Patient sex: F
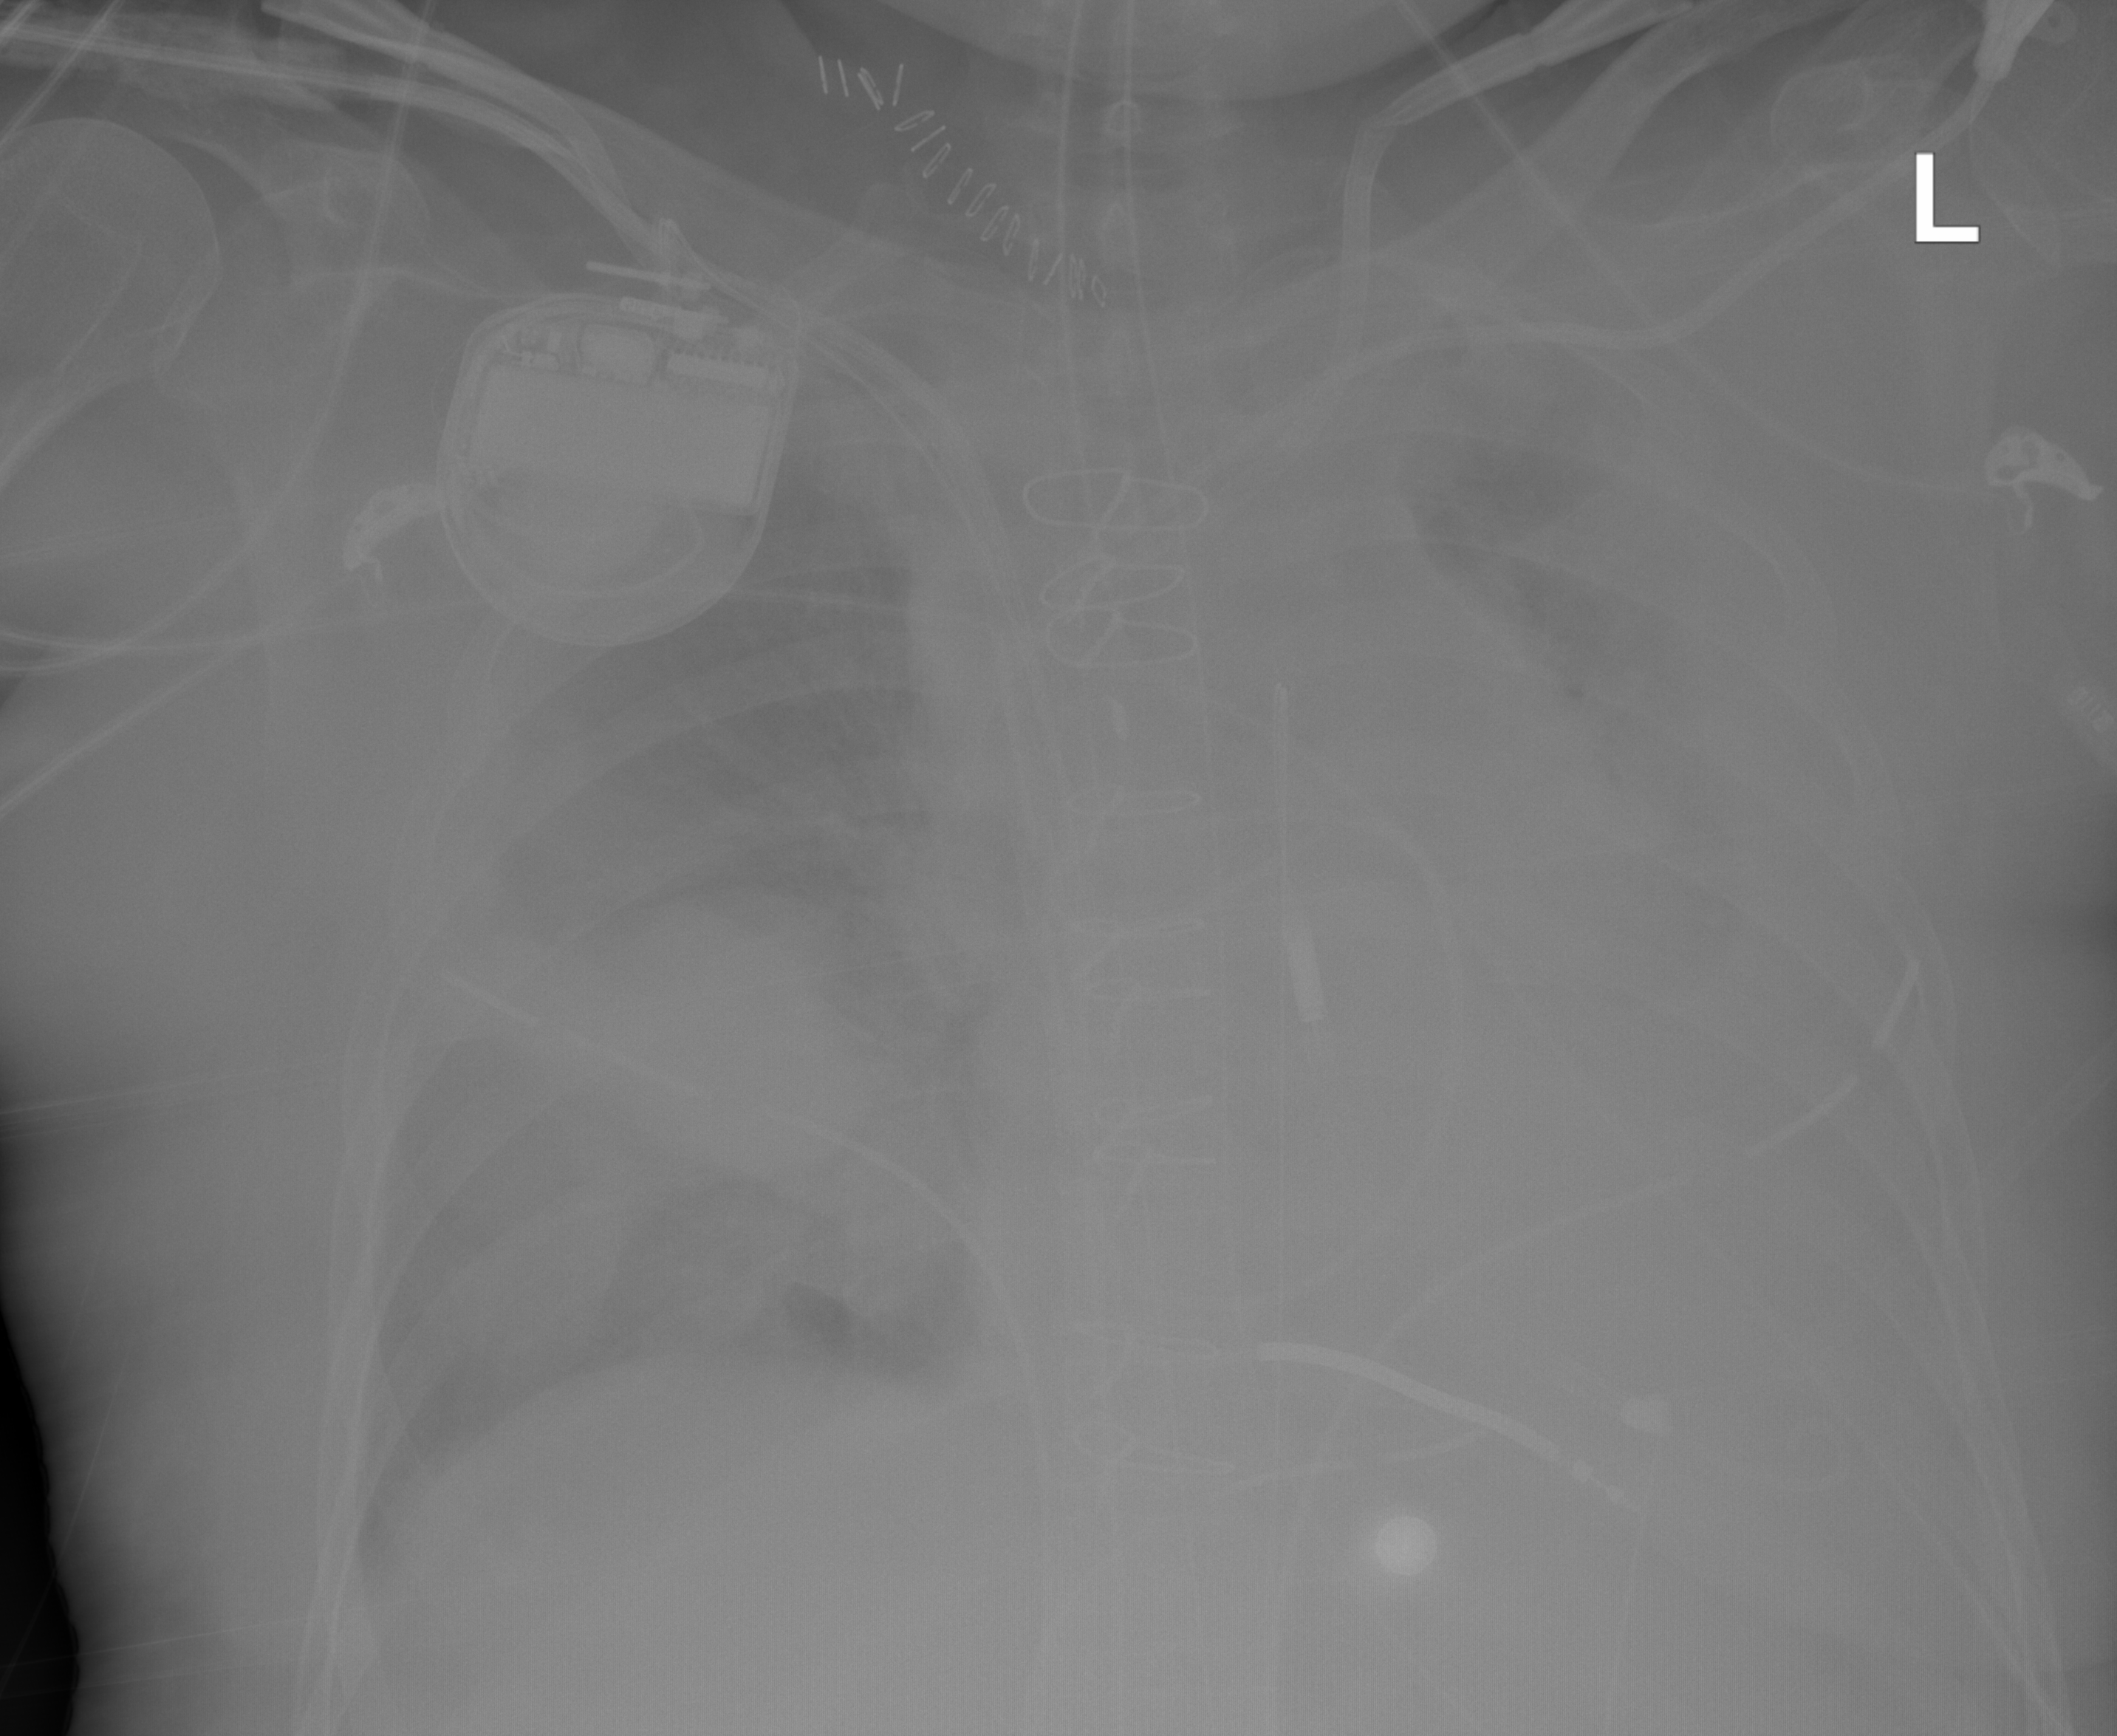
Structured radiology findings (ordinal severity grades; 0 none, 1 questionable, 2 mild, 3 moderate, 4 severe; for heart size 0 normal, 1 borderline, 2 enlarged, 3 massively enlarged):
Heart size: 0
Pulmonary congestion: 2
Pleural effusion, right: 2
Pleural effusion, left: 2
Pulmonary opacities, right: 2
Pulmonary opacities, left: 4
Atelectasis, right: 2
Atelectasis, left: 4